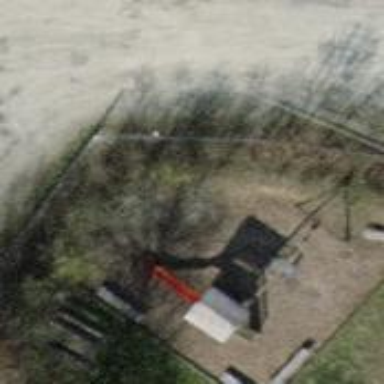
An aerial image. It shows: Playground area for leisure land.